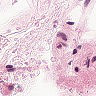
Metastatic tissue present: no